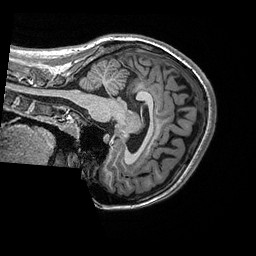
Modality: T1w
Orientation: sagittal
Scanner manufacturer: ge
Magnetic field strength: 3 T
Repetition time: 2.349 s
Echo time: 0.002968 s